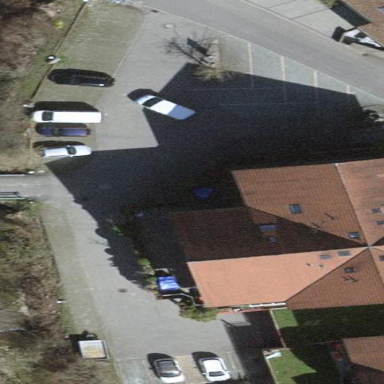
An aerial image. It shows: Parking area.